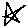
Label: star